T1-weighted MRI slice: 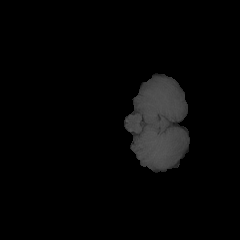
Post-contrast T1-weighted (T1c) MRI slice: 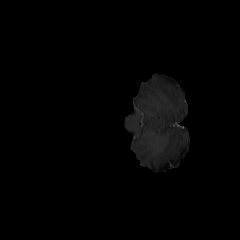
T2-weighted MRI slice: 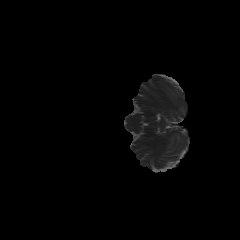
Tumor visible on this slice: no